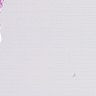
Metastatic tissue present: no